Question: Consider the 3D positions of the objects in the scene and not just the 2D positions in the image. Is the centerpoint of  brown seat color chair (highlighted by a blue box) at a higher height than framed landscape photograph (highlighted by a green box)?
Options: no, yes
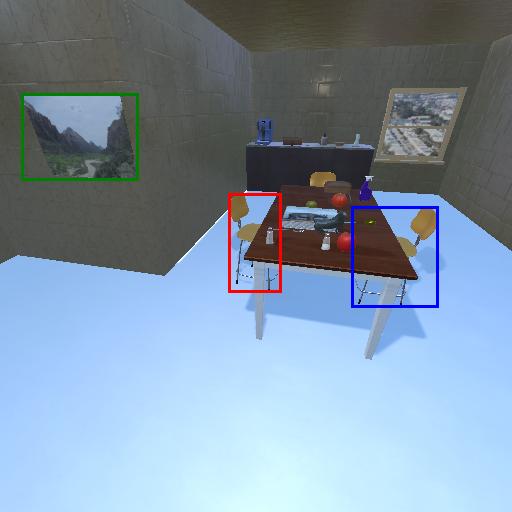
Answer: no